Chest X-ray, PA view. Patient: 19 years old, sex F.
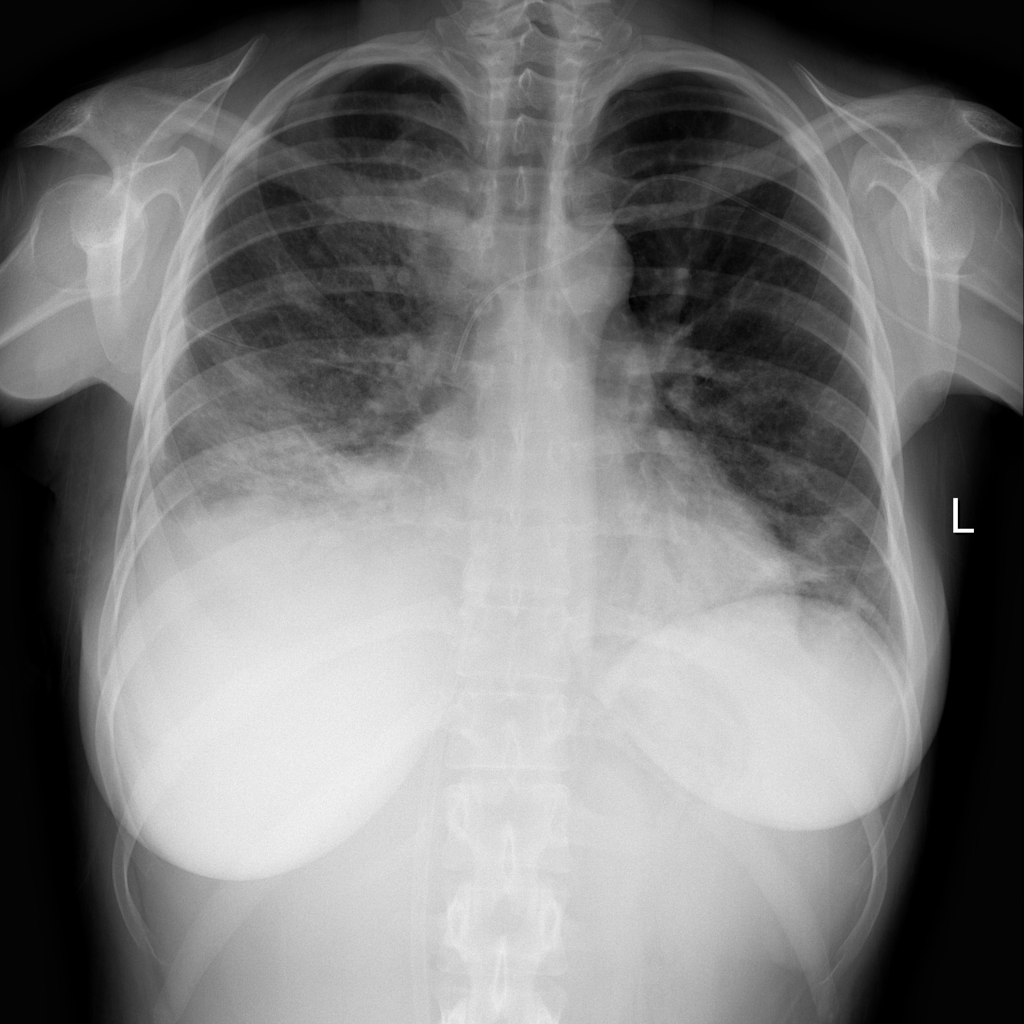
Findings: Infiltration